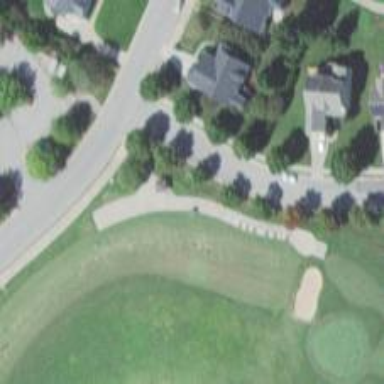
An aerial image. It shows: Path used for both walking and golf.